Field crop: maize
Growth stage: 2
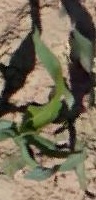
Species: maize